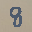
Label: 8